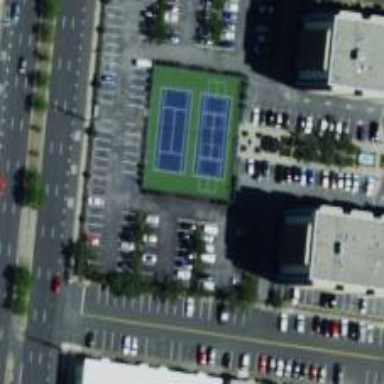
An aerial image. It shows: Tennis court on the leisure land pitch.